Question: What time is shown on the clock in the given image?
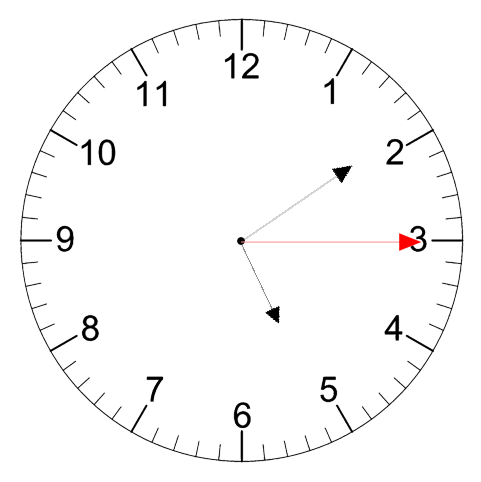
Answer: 05:09:15